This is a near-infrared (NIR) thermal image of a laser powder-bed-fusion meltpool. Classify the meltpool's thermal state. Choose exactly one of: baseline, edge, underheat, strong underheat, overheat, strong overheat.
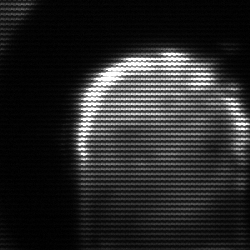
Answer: edge